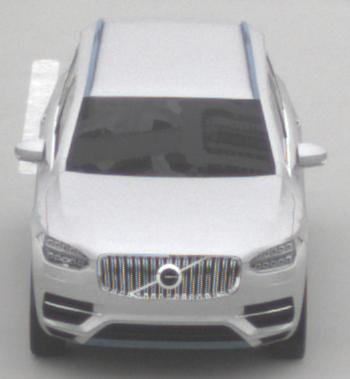
Make: Volvo
Model: XC90 B5
Detailed model: XC90 (L)
Model produced from: 2019/08
Model produced until: 2020/04
Doors: 5
Color: white
Road condition: dry road
Daytime: midday
Contrast: low contrast